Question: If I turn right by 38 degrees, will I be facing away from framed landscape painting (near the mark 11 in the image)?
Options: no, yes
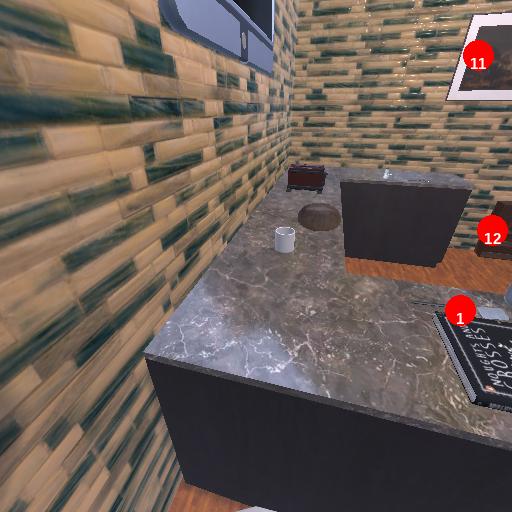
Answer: no